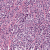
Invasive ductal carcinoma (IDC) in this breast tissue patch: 1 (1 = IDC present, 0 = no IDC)